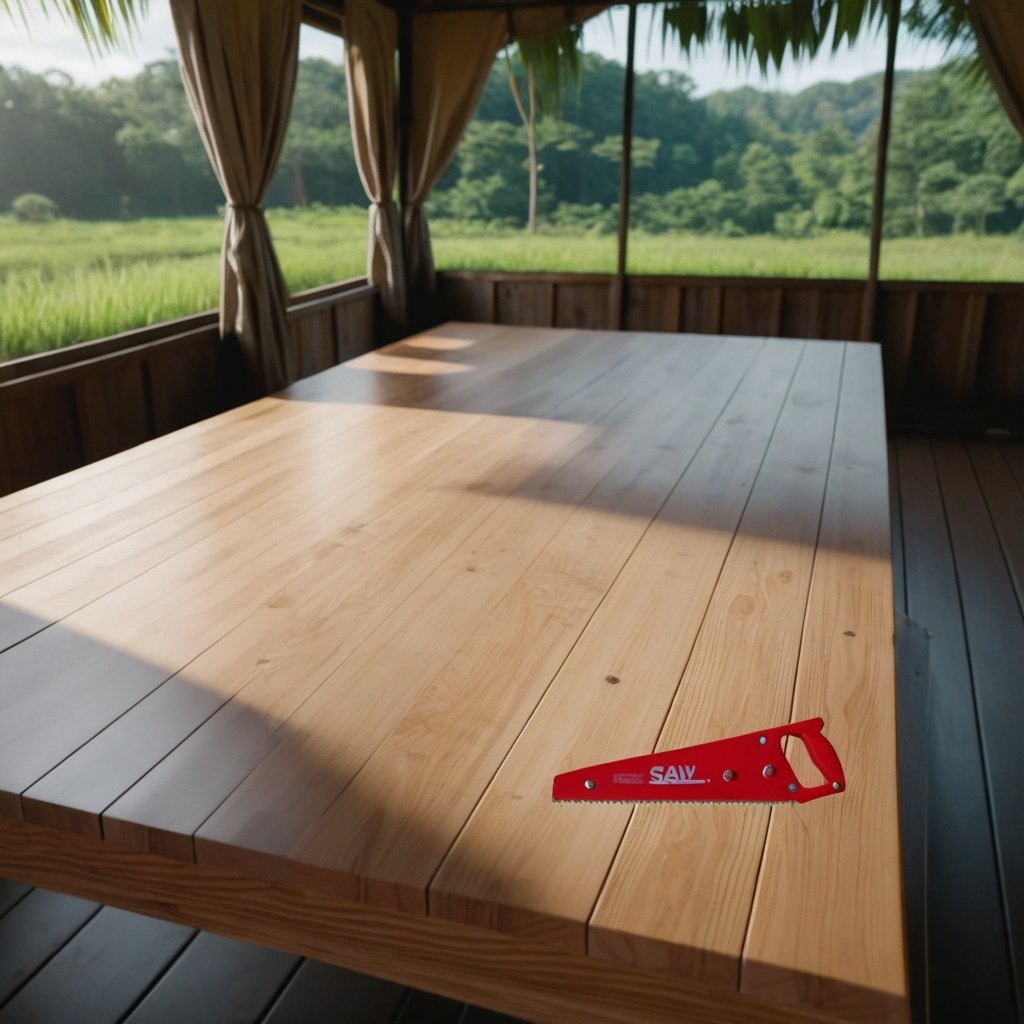
A metal saw is lying on a wooden table.